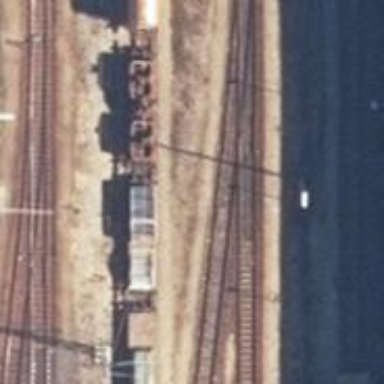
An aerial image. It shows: Railway yard used for servicing trains.